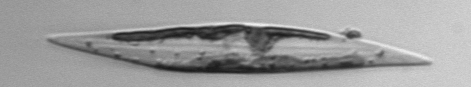
Label: Pleurosigma